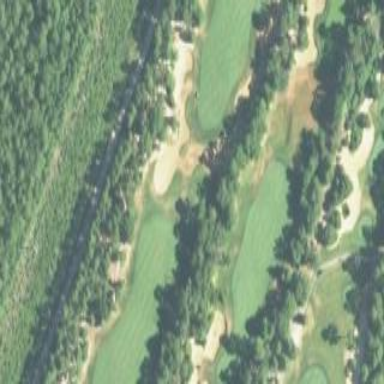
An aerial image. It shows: Picturesque scene of golf course with lateral water hazard.